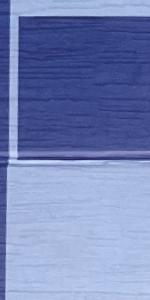
Label: Empty